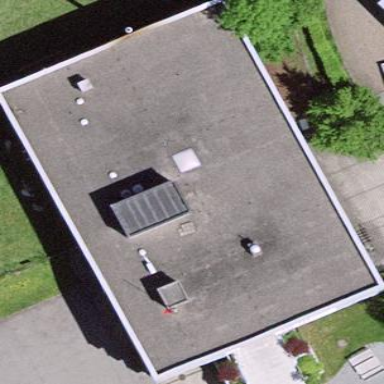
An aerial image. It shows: Building.